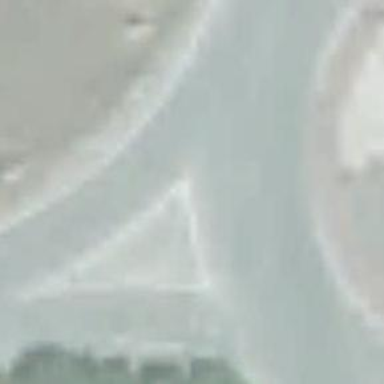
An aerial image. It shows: Roundabout at primary highway.